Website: crate-barrel
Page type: billing-address
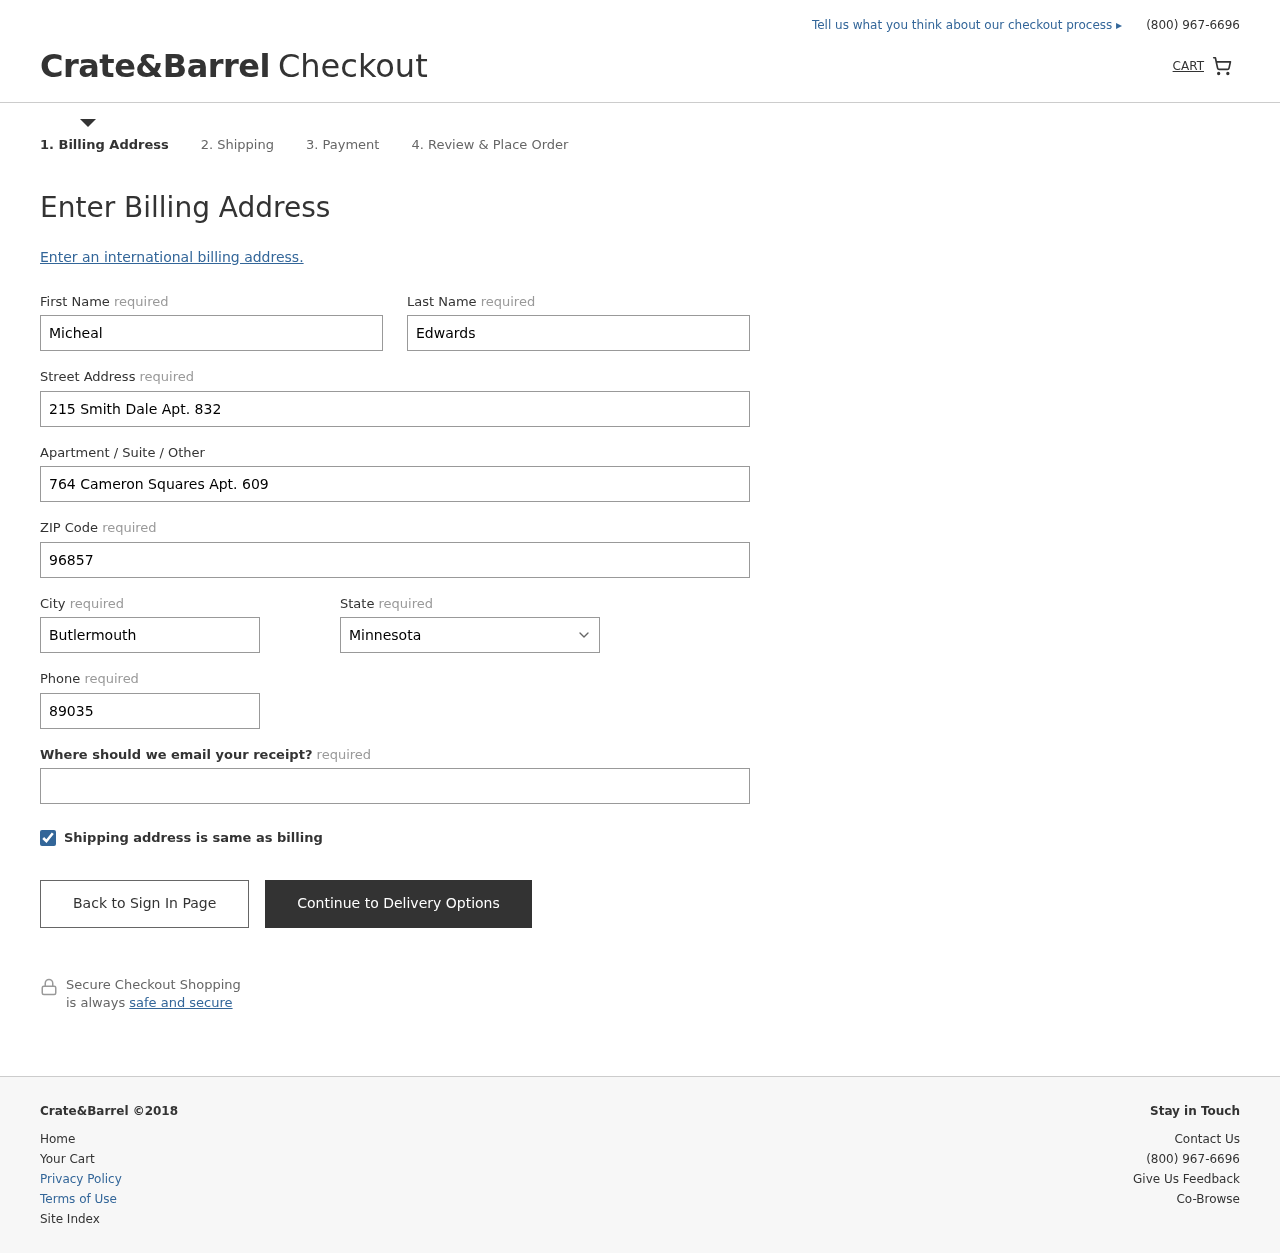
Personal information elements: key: PII_STATE
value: Minnesota
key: PII_FIRSTNAME
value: Micheal
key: PII_LASTNAME
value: Edwards
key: PII_STREET
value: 215 Smith Dale Apt. 832
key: PII_STREET2
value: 764 Cameron Squares Apt. 609
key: PII_POSTCODE
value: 96857
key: PII_CITY
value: Butlermouth
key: PII_PHONE
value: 8903562190
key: PII_EMAIL
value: medwards@hotmail.com